Question: I'm trying to code the appearance of an UILabel, but I can't get another font applied. The funny (or rather annoying) thing is that if I add a second UILabel, the font WILL BE APPLIED for the second label, BUT NOT the first. I'm slightly going crazy on this... especially the font size won't change if I try to.
My code (found in my ViewDidLoad):
'''
NSString* dateWeekDay = @"MON";
CGRect dateWeekDayFrame = CGRectMake(183, 12, 34, 21);
viewNoteDateWeekDay = [[UILabel alloc] initWithFrame:dateWeekDayFrame];
viewNoteDateWeekDay.text = dateWeekDay;
viewNoteDateWeekDay.textColor = [UIColor blackColor];
viewNoteTitle.font = [UIFont fontWithName:@"Helvetica Neue" size:70.0f]; // I know this size is crazy, but it's just to show that it has no effect whatsoever...
viewNoteDateWeekDay.transform = CGAffineTransformMakeRotation( ( -90 * M_PI ) / 180 );
viewNoteDateWeekDay.backgroundColor = [UIColor clearColor];
NSString* dateDay = @"01";
CGRect dateDayFrame = CGRectMake(209, 3, 47, 50);
viewNoteDateDay = [[UILabel alloc] initWithFrame:dateDayFrame];
viewNoteDateDay.text = dateDay;
viewNoteDateDay.textColor = [UIColor blackColor];
viewNoteDateDay.font = [UIFont fontWithName:@"Helvetica Neue" size:33.0f];
viewNoteDateDay.backgroundColor = [UIColor clearColor];
NSString* dateMonth = @"SEPTEMBER";
CGRect dateMonthFrame = CGRectMake(249, 6, 93, 31);
viewNoteDateMonth = [[UILabel alloc] initWithFrame:dateMonthFrame];
viewNoteDateMonth.text = dateMonth;
viewNoteDateMonth.textColor = [UIColor blackColor];
viewNoteDateMonth.font = [UIFont fontWithName:@"Helvetica Neue" size:12.0f];
viewNoteDateMonth.backgroundColor = [UIColor clearColor];
'''

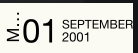
Answer: You are specifying the wrong variable name when you're setting the font property. Your code says: 'viewNoteTitle.font = ...' when it should read 'viewNoteDateWeekDay.font = ...'